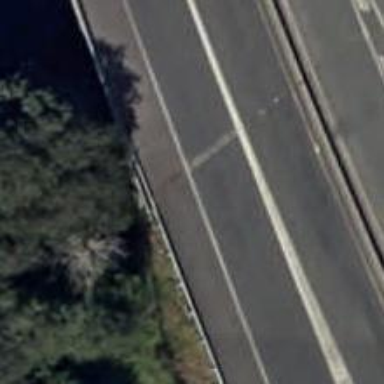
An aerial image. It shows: Primary_link highway crossing bridge.